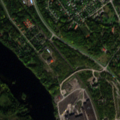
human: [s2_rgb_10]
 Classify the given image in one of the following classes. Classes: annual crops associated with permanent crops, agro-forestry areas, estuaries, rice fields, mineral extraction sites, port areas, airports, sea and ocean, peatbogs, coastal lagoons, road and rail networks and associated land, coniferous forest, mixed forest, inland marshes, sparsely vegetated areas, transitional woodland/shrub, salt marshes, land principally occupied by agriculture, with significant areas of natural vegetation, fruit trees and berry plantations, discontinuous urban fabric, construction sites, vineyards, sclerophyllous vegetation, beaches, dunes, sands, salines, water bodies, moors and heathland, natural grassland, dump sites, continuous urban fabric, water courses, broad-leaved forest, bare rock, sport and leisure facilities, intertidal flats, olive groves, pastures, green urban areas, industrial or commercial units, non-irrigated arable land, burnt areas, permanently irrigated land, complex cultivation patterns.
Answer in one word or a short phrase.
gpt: discontinuous urban fabric, industrial or commercial units, coniferous forest, mixed forest, transitional woodland/shrub, water courses